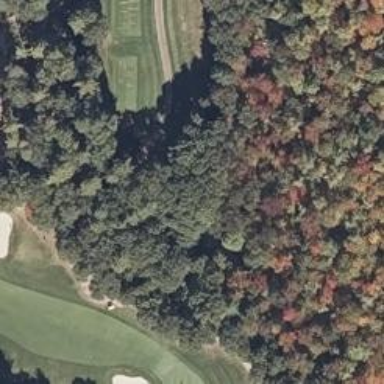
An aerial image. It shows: View of golf hole.